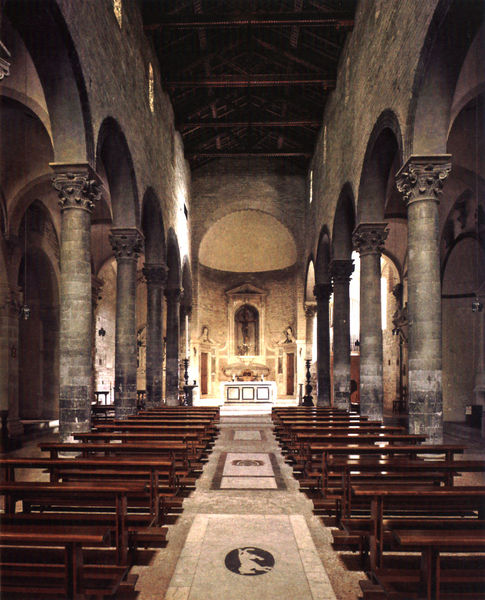
Titel: SS. Apostoli
Standort: Florenz (EU - I - Toskana)
Schlagwörter: säulen, dach, stein, kirche, decke, bogen, foto, kreuz, fliesen, holzdecke, altar, bänke, kapitelle, mittelgang, altarraum, chor, basilika, holzdach, seitenschiffe, altartisch, hauptgang, zugtüren